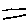
Label: line